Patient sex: M
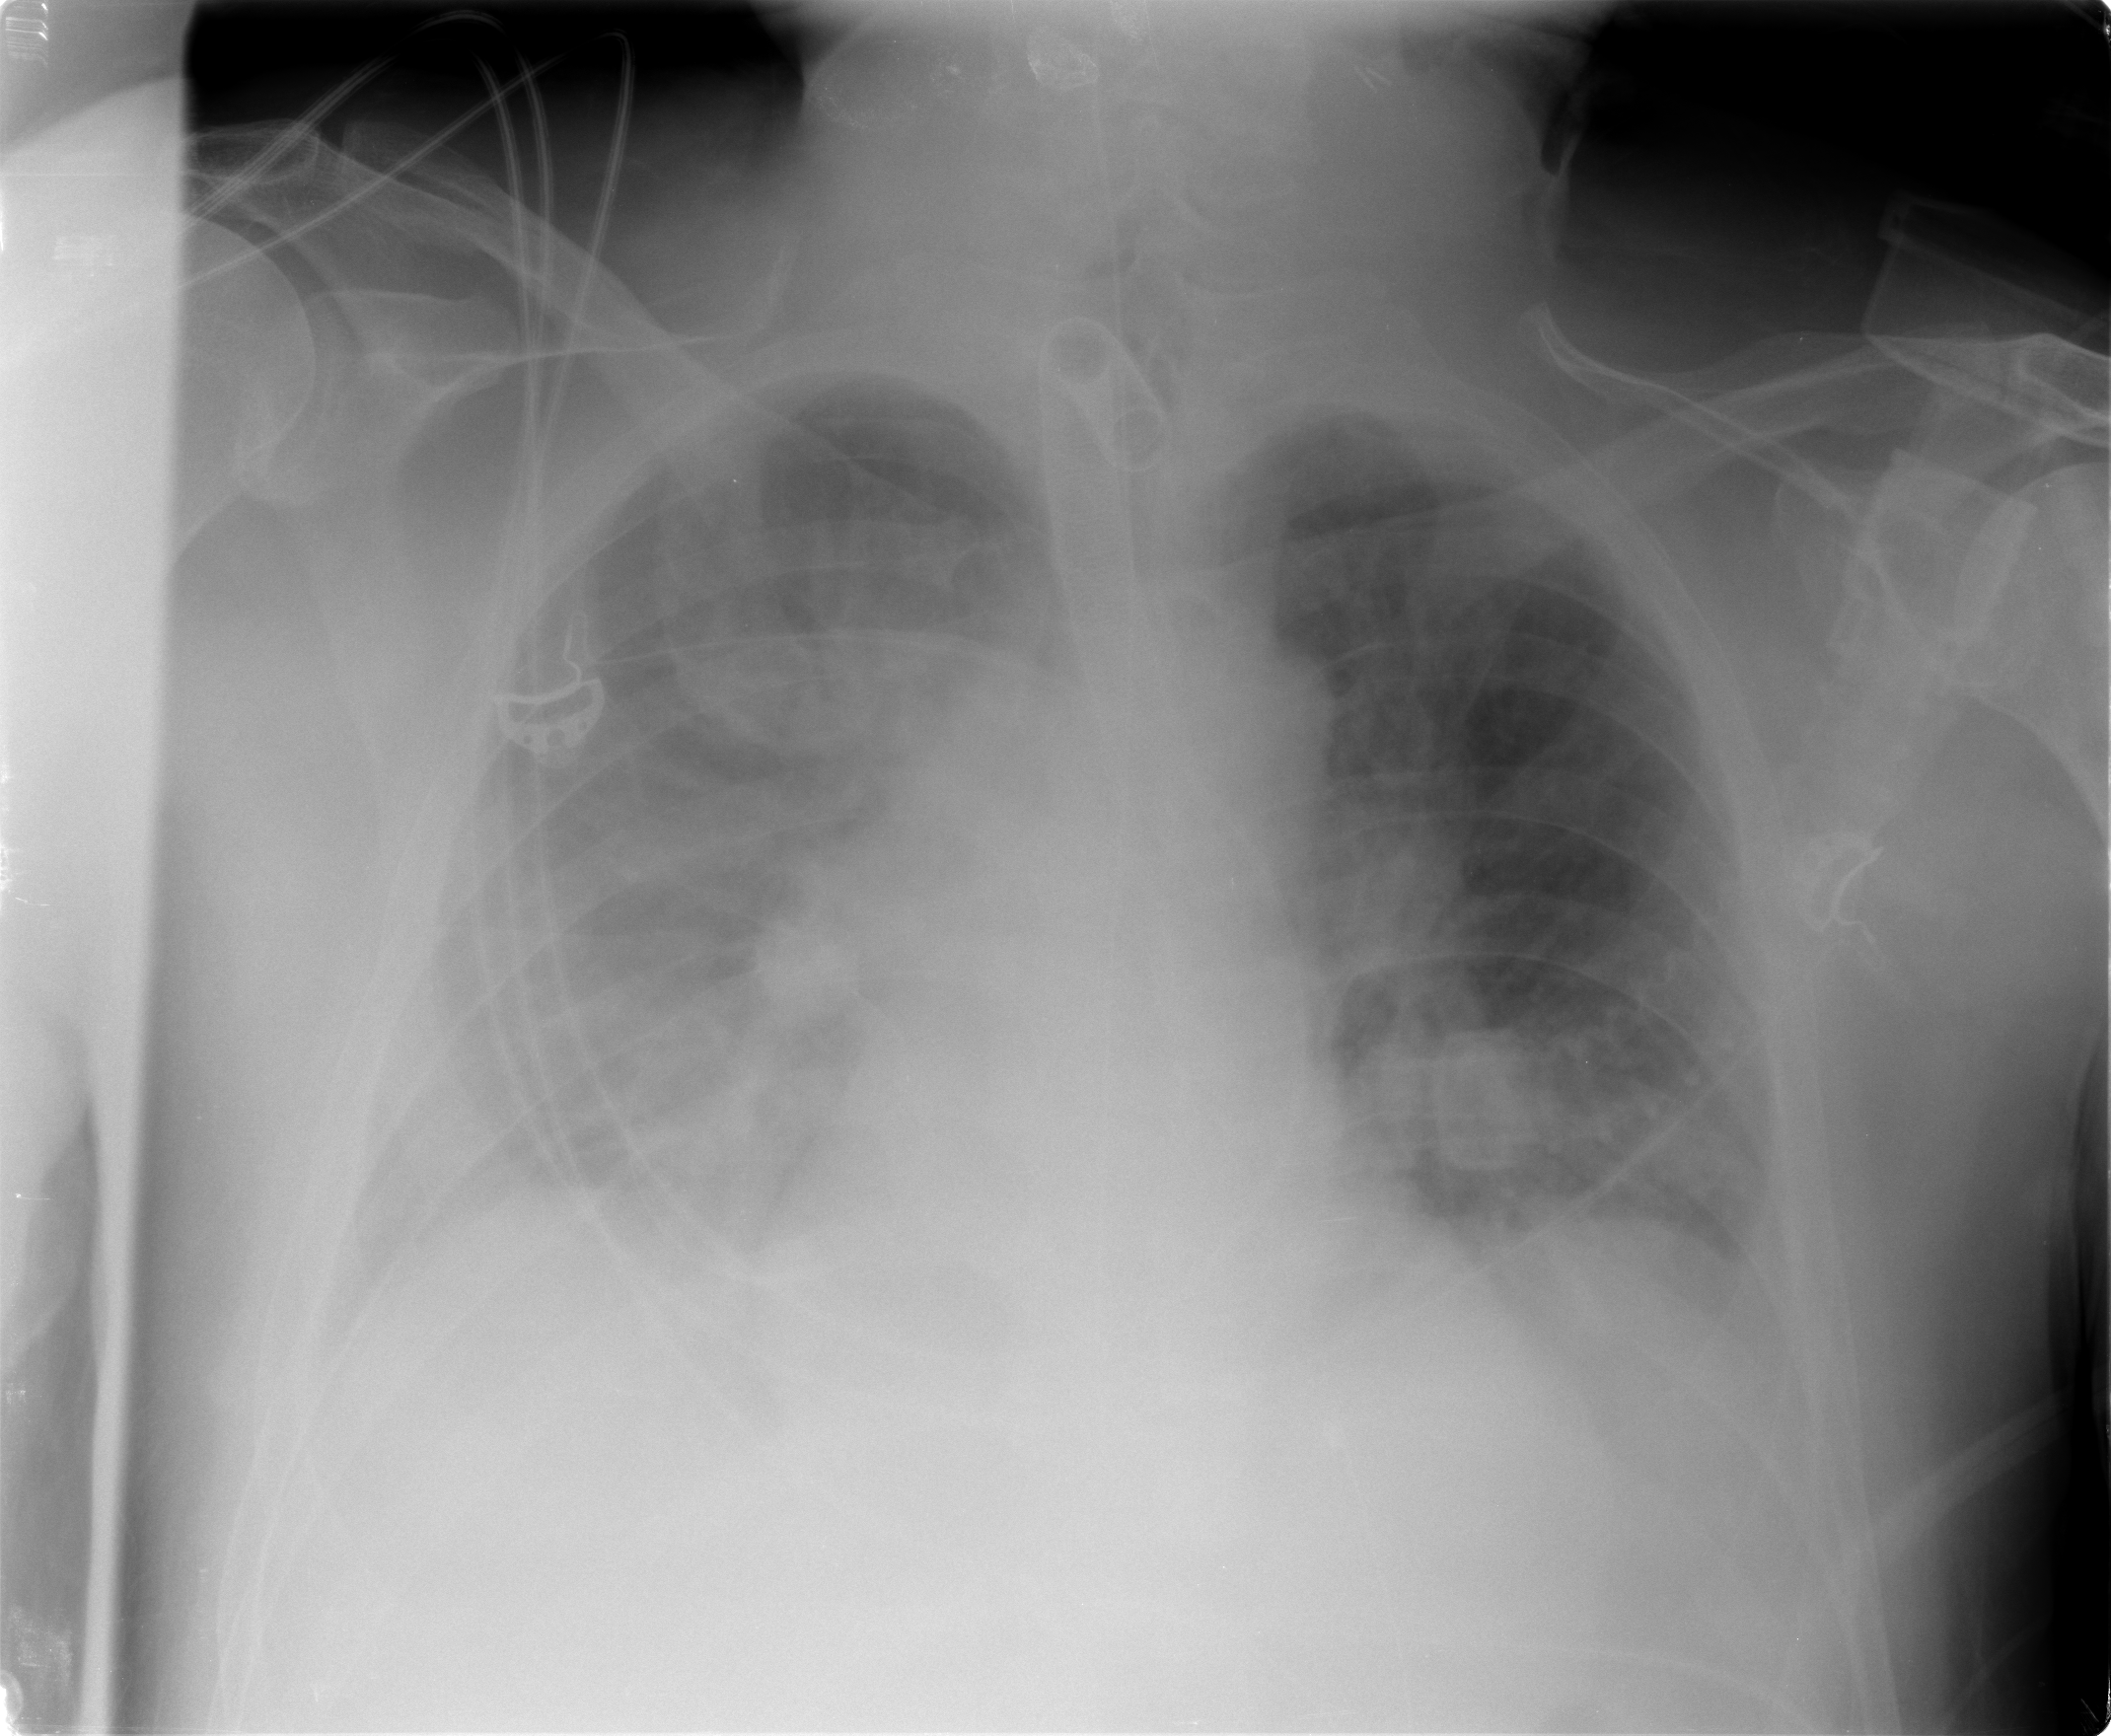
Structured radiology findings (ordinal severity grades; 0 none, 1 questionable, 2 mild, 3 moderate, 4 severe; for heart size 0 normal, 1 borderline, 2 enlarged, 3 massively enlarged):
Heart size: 0
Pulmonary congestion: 0
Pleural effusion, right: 2
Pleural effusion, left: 2
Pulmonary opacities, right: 3
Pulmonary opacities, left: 2
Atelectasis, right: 0
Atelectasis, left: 0